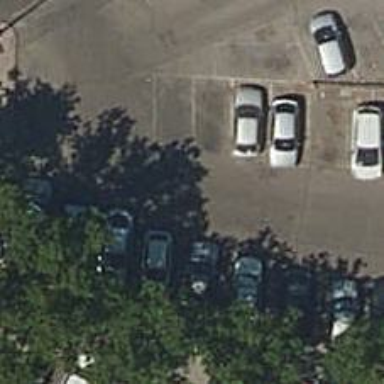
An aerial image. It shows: Road serving as parking aisle.